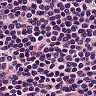
Metastatic tissue present: no